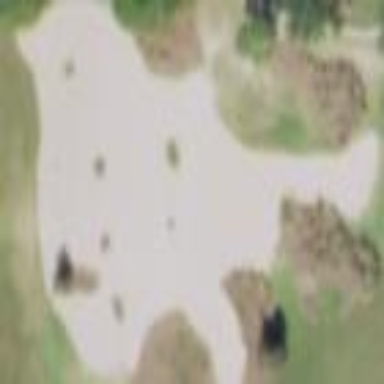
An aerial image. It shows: Bunker on golf course.